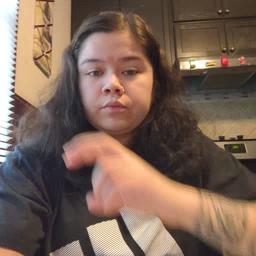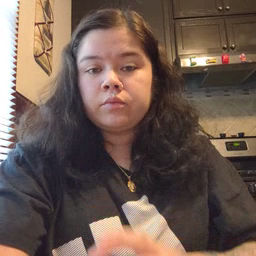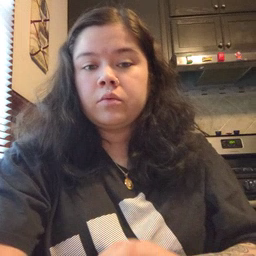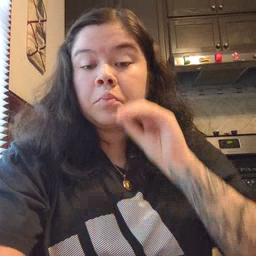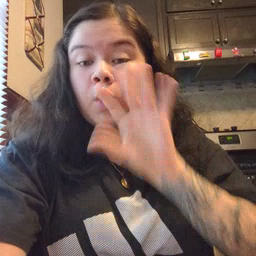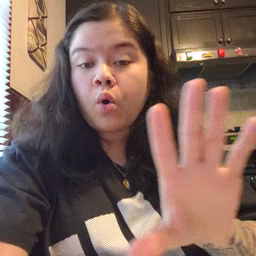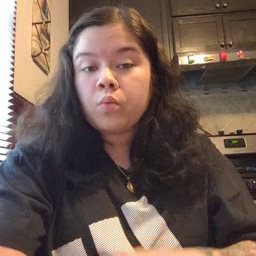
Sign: blow